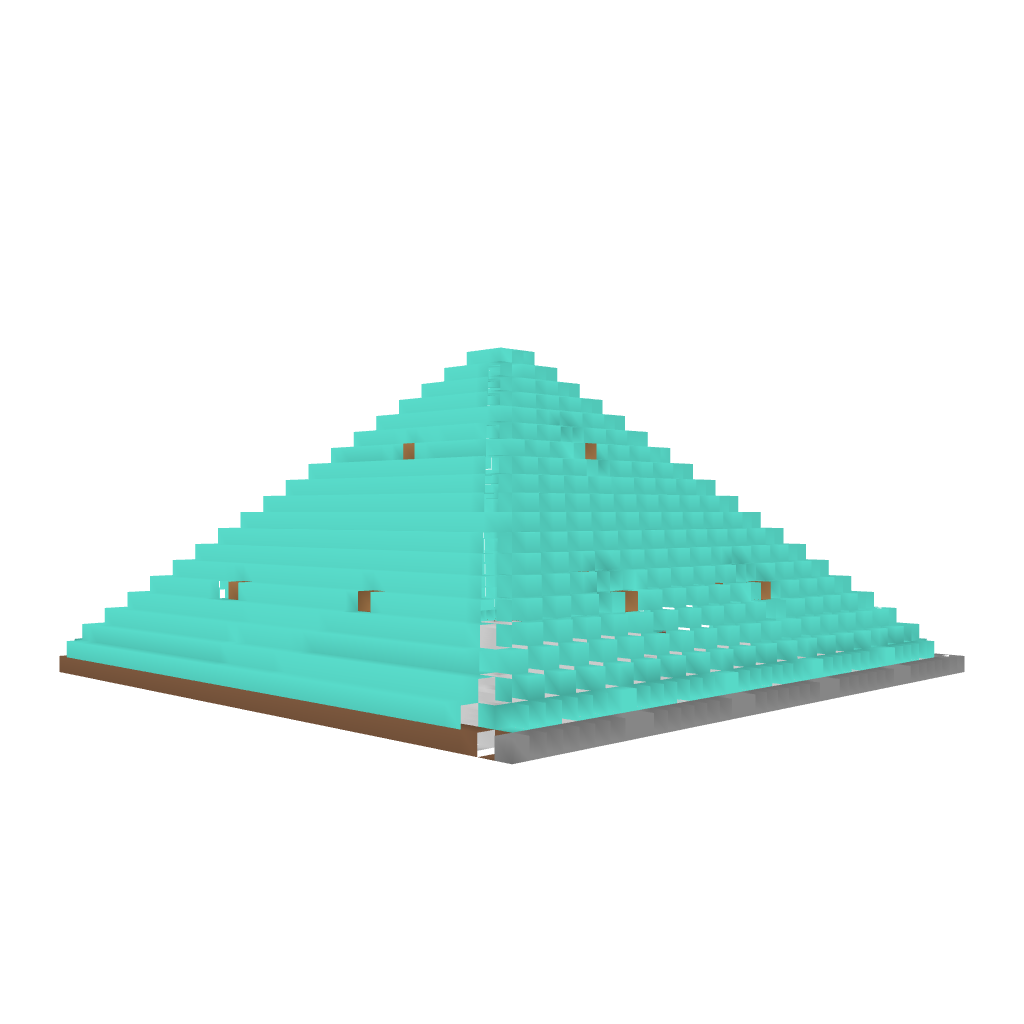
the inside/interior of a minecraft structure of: Diamond Pyramid